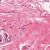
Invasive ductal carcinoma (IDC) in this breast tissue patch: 0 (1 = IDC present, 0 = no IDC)